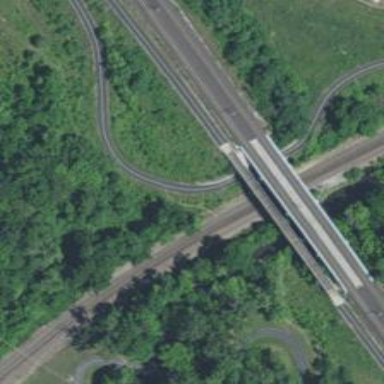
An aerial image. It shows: Bridge for light rail railway electrified with contact line.